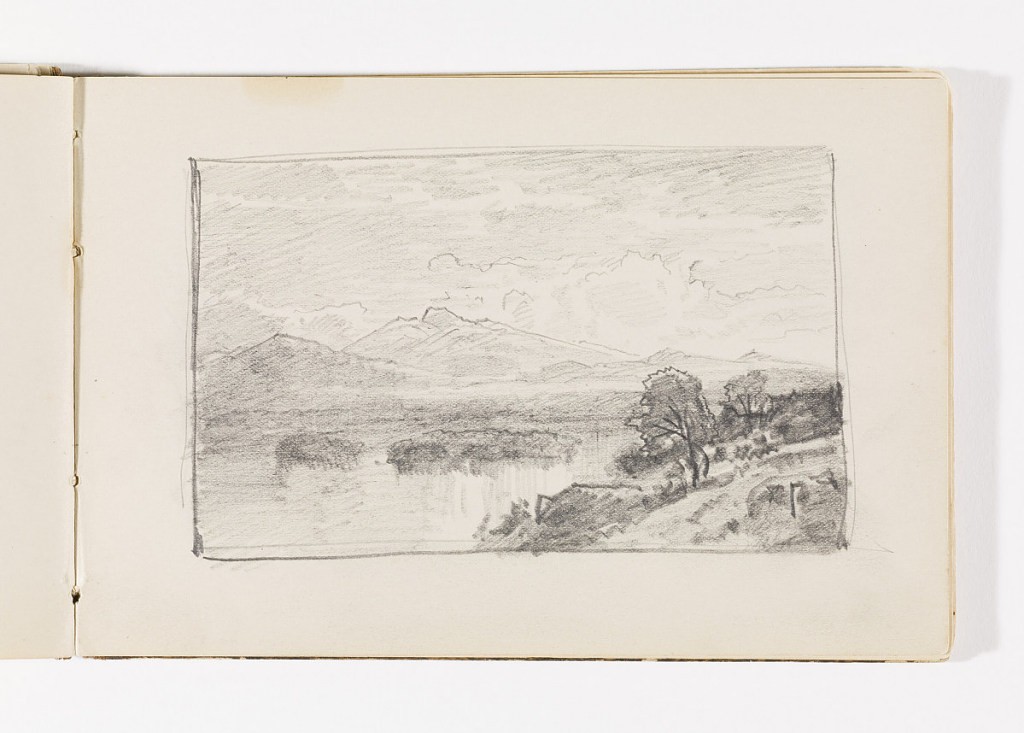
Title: Trees, Lake, and Distant Mountains
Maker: William Trost Richards, American, 1833–1905
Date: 1885–1902
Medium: Graphite on cream wove paper
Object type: Sketchbook folio
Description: Hill at right in foreground with a stand of trees. At left, starting in foreground and extending back, a pond with bushes on the far shore. Behind, in distance, a large mountain range with two large peaks.